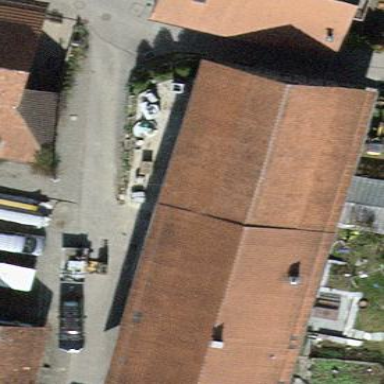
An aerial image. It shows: Gabled roof farm building.